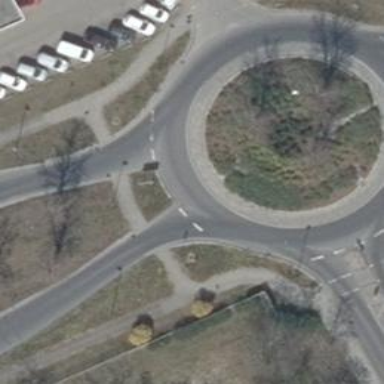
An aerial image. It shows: Tertiary road with asphalt surface leading to roundabout junction.